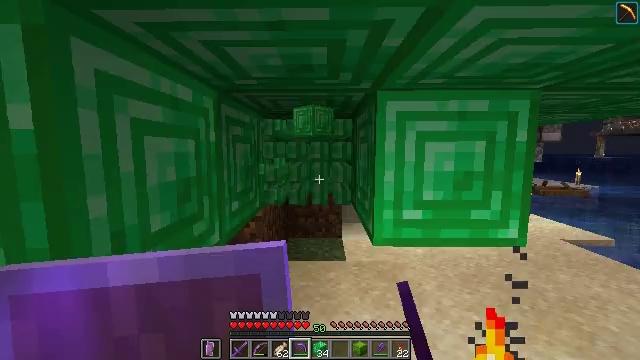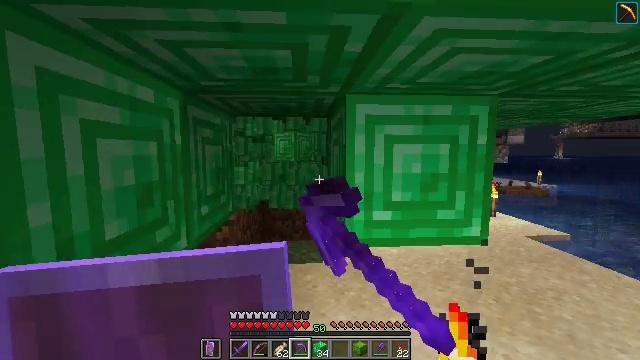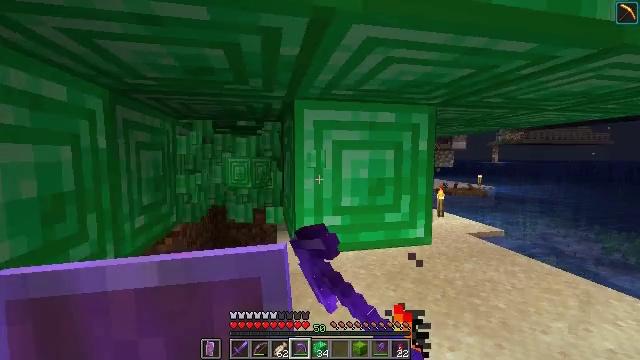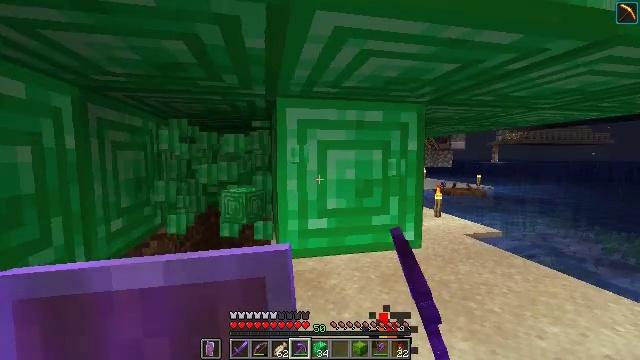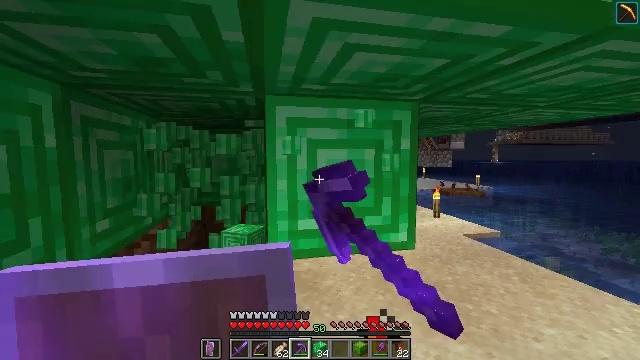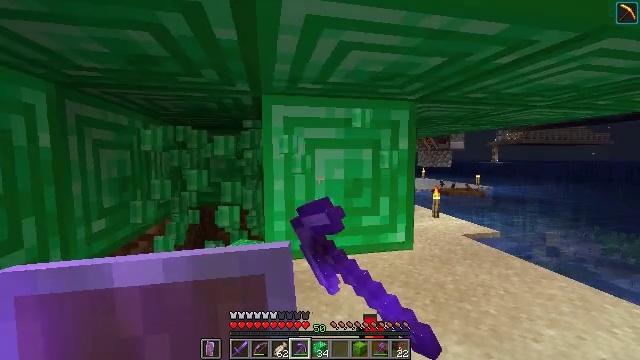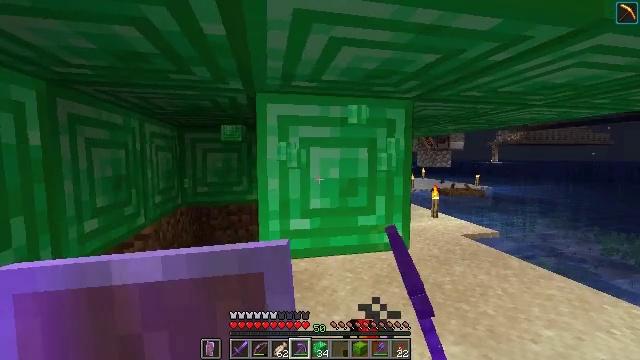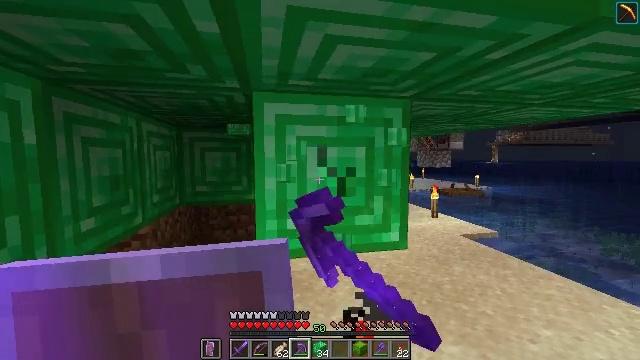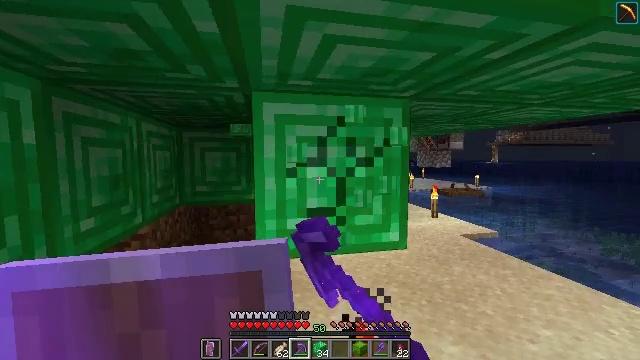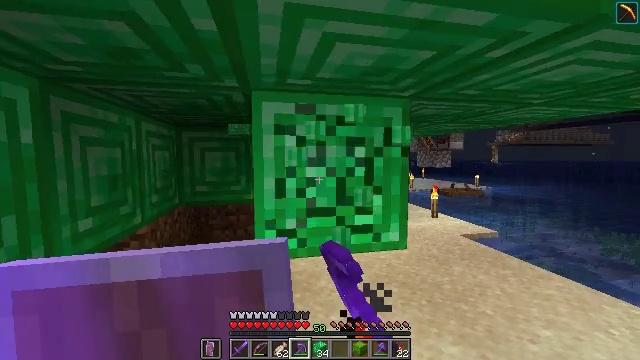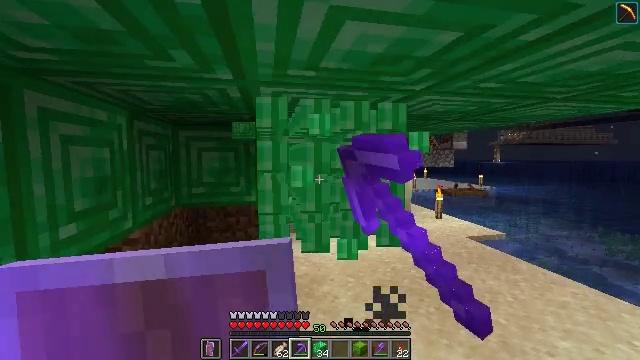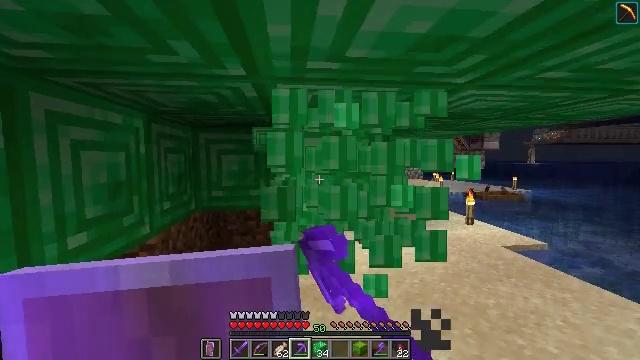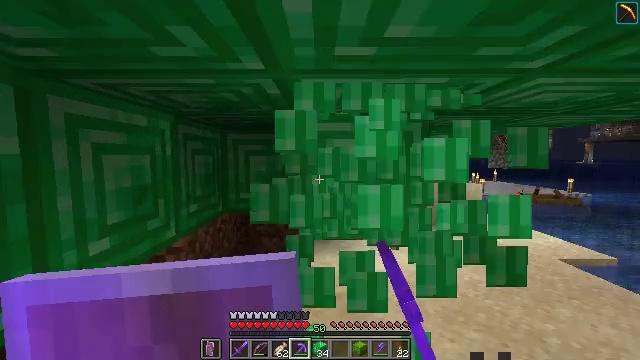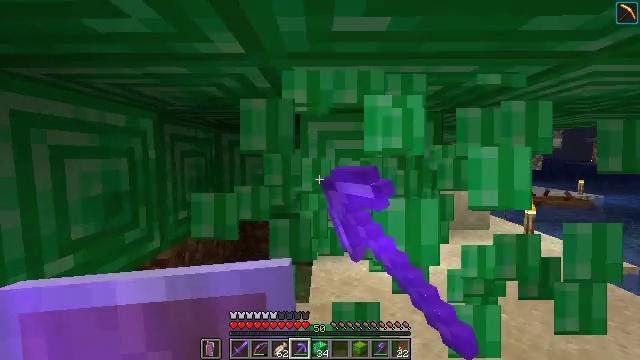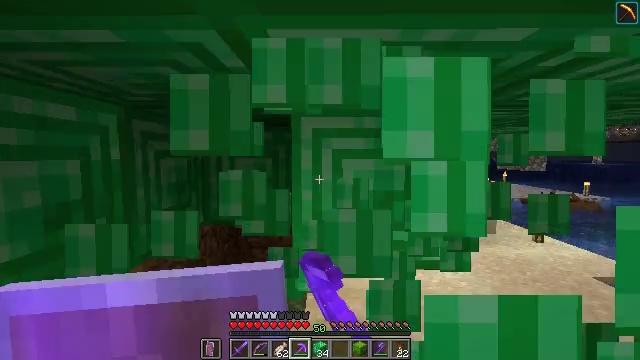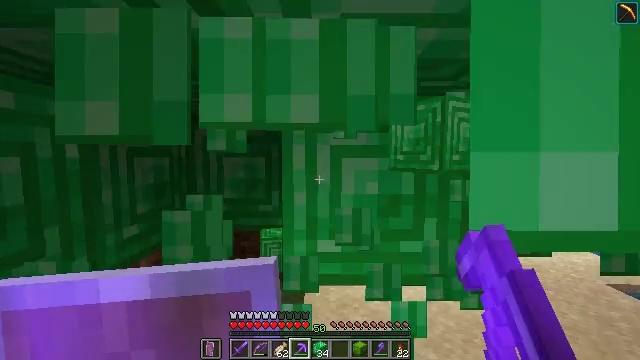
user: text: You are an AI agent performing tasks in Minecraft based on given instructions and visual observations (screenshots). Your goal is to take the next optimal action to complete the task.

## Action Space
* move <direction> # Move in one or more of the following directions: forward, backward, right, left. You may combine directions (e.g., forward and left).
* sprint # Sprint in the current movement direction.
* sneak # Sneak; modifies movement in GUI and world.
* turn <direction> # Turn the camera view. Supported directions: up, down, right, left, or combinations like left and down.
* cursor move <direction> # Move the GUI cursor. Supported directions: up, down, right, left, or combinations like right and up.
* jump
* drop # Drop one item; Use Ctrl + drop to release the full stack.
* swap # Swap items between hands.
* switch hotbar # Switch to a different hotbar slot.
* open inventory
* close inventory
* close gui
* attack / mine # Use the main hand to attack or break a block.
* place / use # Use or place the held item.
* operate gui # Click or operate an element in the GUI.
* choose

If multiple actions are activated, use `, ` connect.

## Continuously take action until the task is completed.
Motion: motion action
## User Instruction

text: Gather the emerald block from a structure.
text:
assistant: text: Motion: move right, attack / mine
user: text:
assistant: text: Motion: move forward and move right, turn right and up, attack / mine
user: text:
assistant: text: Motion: attack / mine
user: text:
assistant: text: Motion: attack / mine
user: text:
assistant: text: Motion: attack / mine
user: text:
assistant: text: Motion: attack / mine
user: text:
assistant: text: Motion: attack / mine
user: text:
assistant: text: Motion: attack / mine
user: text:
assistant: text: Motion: move forward, attack / mine
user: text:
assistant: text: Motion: move forward, attack / mine
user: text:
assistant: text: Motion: move forward, turn left, attack / mine
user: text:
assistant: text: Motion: move forward, turn left, attack / mine
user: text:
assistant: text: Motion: move forward, attack / mine
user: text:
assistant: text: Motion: move forward, attack / mine
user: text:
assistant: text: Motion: move forward, attack / mine
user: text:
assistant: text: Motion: move forward, turn right, attack / mine
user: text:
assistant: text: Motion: move forward, turn right, attack / mine
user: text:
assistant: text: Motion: move forward, turn right, attack / mine
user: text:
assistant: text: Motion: move forward, attack / mine
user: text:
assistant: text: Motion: attack / mine
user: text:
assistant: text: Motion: attack / mine
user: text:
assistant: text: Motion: turn left, attack / mine
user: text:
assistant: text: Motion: turn left, attack / mine
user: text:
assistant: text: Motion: turn left, attack / mine
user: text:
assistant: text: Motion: attack / mine
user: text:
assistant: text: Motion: attack / mine
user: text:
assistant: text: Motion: attack / mine
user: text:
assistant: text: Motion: attack / mine
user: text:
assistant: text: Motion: turn left, attack / mine
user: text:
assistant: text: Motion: turn left, attack / mine